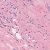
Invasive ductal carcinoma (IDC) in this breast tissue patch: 1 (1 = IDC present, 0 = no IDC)